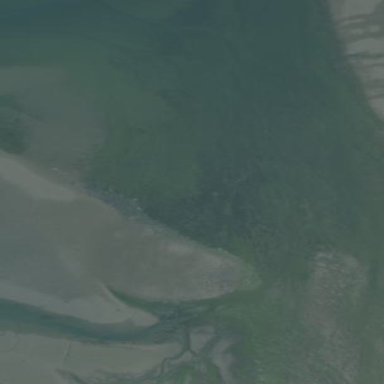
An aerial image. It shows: Tidal wetland featuring tidal flat landscape.